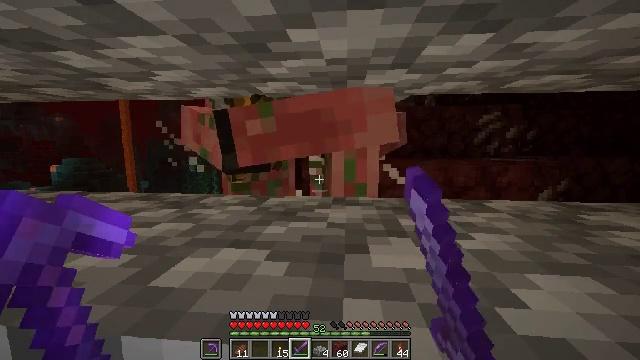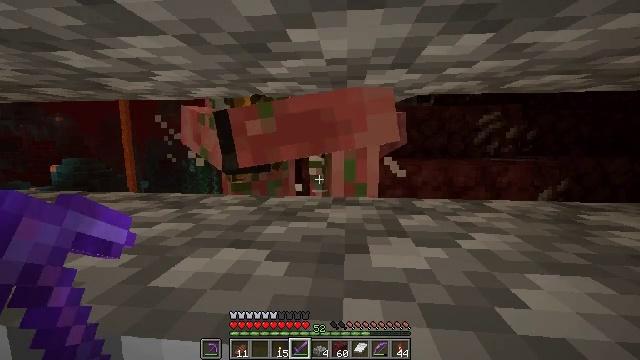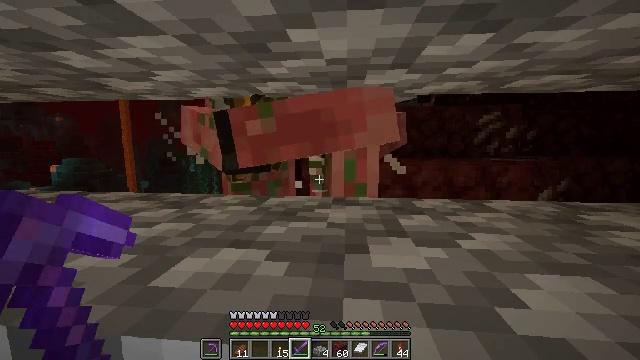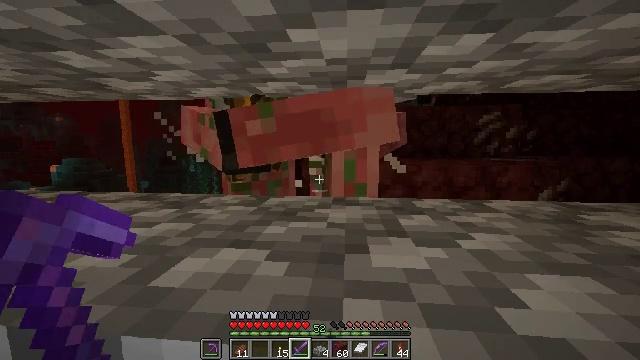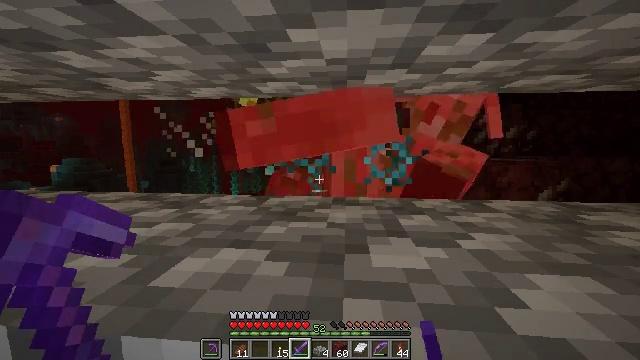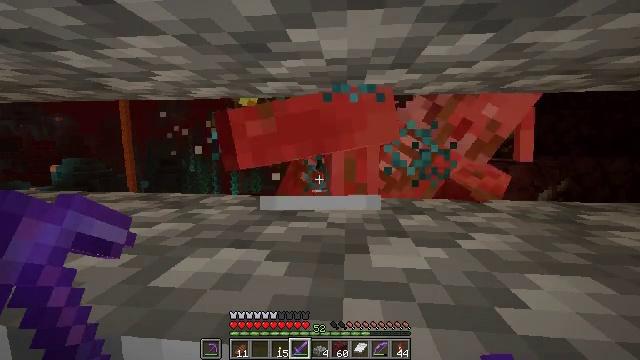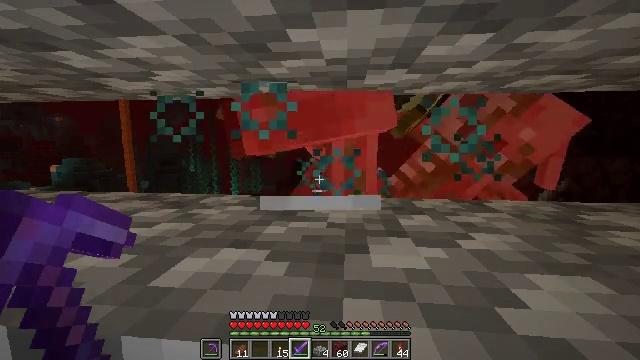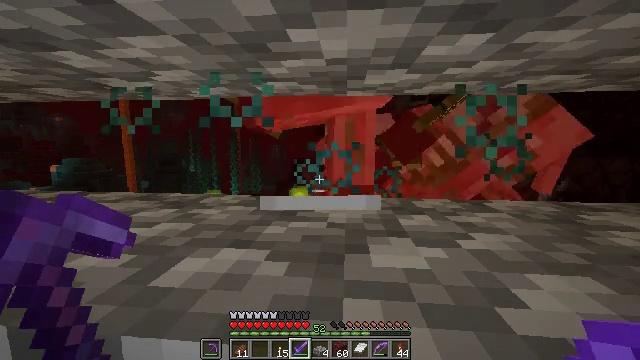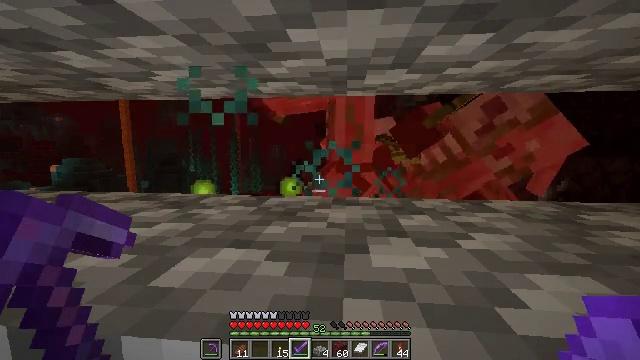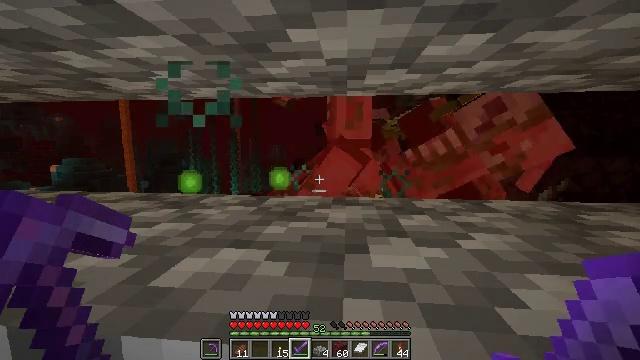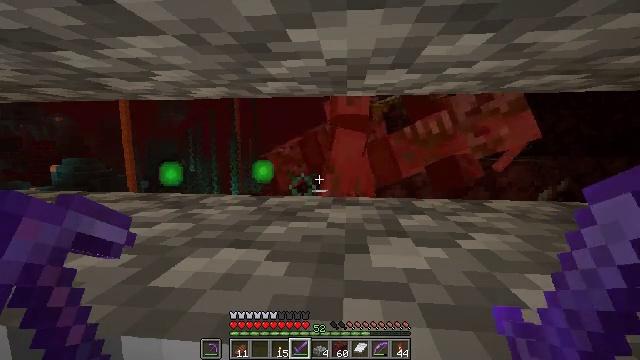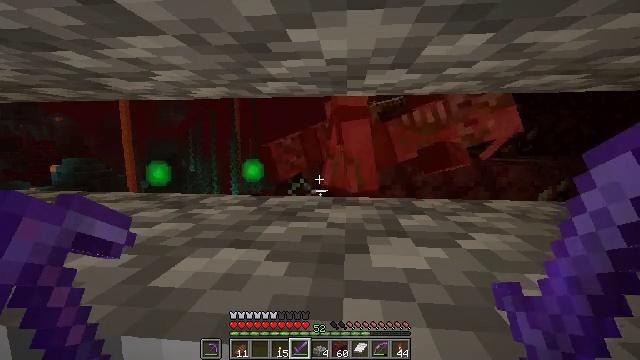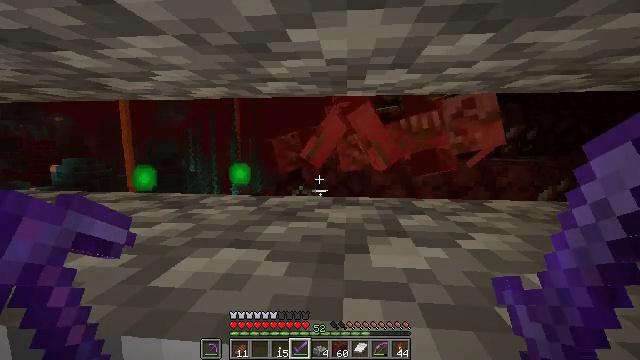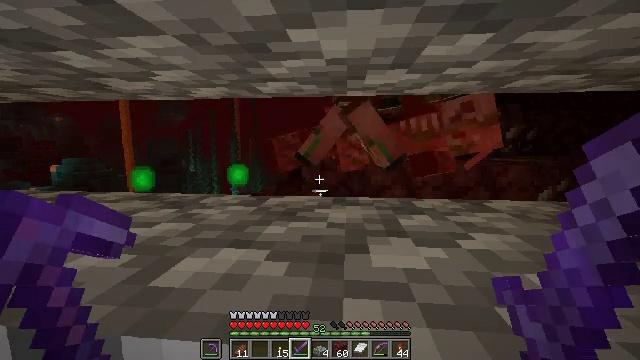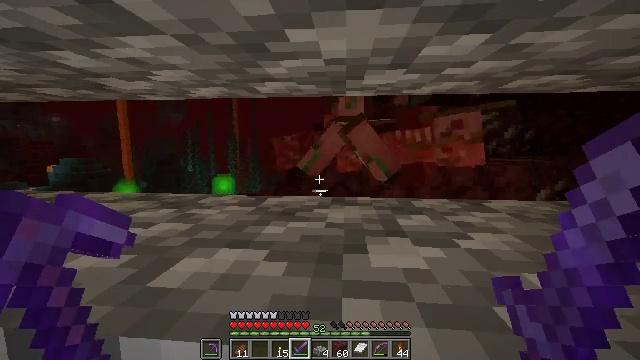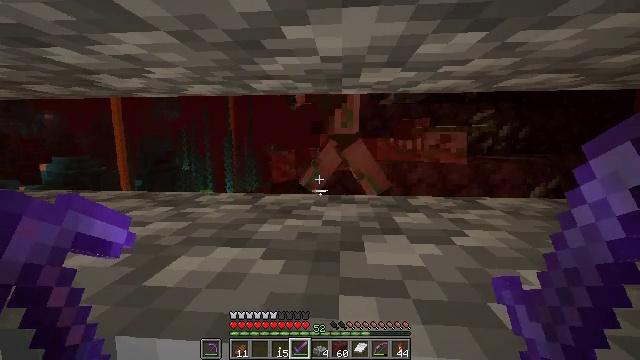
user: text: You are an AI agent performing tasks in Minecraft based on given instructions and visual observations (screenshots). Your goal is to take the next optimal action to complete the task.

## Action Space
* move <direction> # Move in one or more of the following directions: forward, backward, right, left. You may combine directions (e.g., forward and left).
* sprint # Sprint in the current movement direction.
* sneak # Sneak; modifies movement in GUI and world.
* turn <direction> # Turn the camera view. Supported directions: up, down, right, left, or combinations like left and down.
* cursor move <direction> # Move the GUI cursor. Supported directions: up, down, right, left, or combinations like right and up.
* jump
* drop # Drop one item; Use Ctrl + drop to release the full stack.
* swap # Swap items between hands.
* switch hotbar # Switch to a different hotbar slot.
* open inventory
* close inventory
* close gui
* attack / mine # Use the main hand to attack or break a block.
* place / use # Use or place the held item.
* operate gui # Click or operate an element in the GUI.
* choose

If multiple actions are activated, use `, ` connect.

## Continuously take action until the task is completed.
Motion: motion action
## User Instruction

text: Combat the zombified piglin.
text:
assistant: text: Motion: attack / mine
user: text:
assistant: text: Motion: attack / mine
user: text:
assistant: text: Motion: no_op
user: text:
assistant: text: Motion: no_op
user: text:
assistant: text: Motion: no_op
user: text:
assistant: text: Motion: no_op
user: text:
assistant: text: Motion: no_op
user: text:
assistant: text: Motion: no_op
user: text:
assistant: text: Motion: no_op
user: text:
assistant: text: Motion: no_op
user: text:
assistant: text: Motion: no_op
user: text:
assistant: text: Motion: no_op
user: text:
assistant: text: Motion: no_op
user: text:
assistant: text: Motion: no_op
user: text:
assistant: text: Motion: no_op
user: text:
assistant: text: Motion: turn right
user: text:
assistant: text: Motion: no_op
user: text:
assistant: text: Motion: no_op
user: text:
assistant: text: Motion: no_op
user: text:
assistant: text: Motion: no_op
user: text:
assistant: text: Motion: no_op
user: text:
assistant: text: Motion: no_op
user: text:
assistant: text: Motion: no_op
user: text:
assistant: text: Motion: no_op
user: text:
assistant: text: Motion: no_op
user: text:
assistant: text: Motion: no_op
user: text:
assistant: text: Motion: no_op
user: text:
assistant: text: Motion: no_op
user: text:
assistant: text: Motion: no_op
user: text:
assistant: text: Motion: no_op